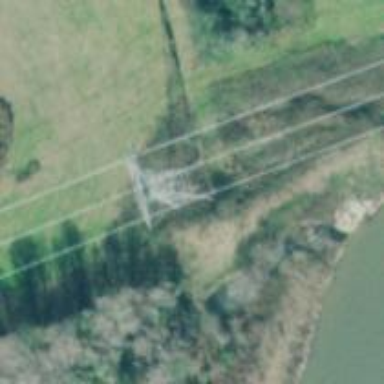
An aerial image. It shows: Lattice structure tower used for power distribution.